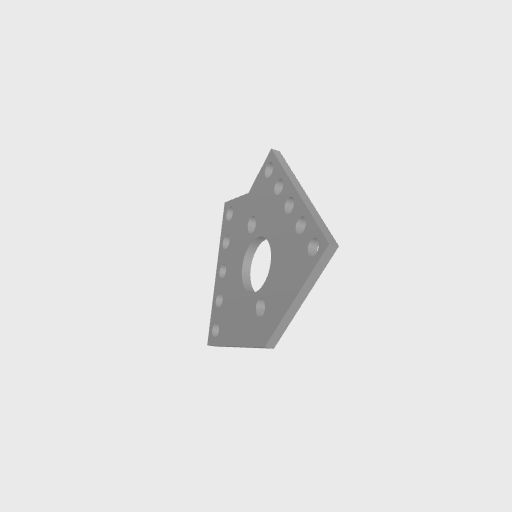
Part: FlatPatternBracket2-2